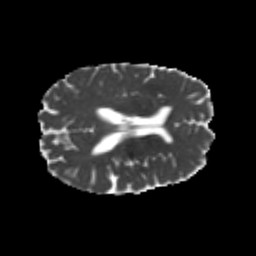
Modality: MD
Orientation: axial
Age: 22
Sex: male
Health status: healthy
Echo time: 0.074 s